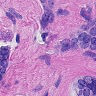
Metastatic tissue present: yes